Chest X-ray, AP view. Patient: 74 years old, sex F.
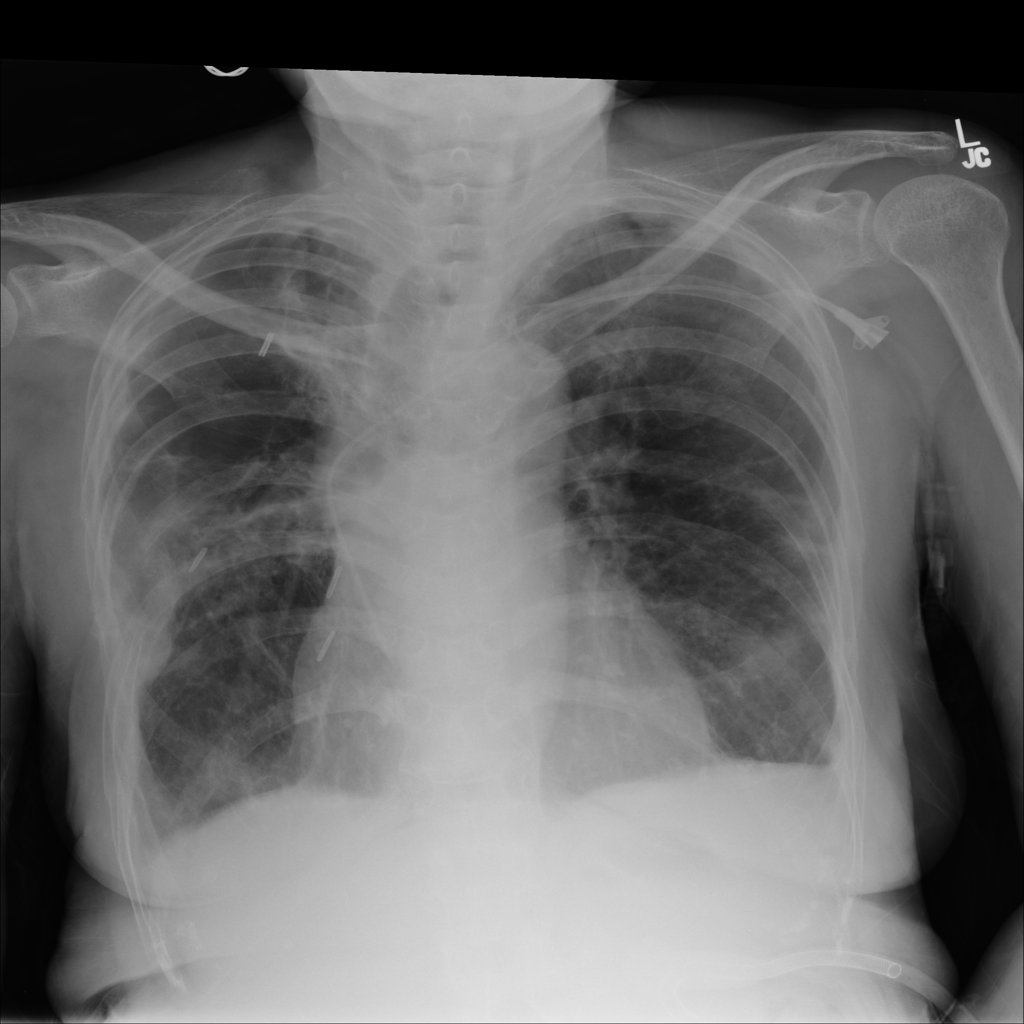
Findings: Effusion, Pneumothorax